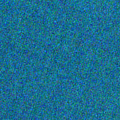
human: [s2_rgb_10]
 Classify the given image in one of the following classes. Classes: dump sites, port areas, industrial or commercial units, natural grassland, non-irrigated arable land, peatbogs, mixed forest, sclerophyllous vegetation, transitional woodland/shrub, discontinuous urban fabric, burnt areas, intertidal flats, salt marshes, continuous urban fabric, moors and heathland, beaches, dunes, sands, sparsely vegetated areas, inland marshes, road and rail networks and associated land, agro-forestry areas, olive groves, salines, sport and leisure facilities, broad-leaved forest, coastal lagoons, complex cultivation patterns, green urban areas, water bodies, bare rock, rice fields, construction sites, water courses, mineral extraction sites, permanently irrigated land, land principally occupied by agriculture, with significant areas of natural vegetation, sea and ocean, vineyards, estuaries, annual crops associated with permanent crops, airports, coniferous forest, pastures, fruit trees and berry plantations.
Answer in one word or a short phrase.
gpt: sea and ocean